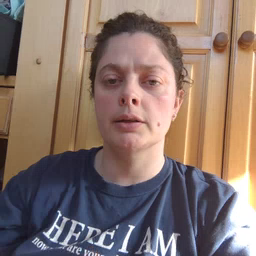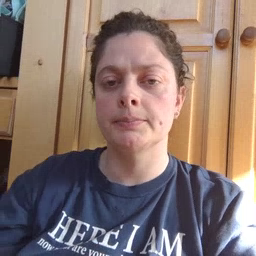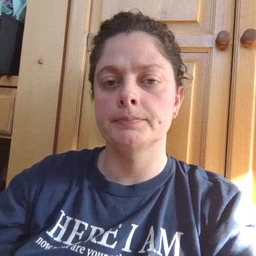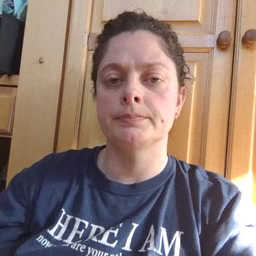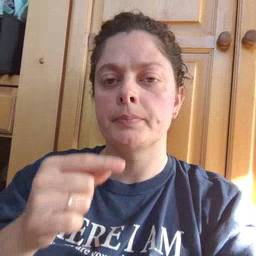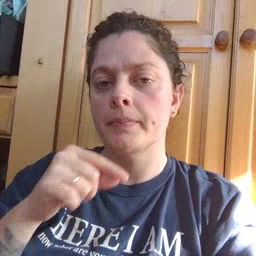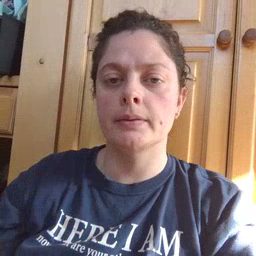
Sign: pen